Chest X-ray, PA view. Patient: 64 years old, sex M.
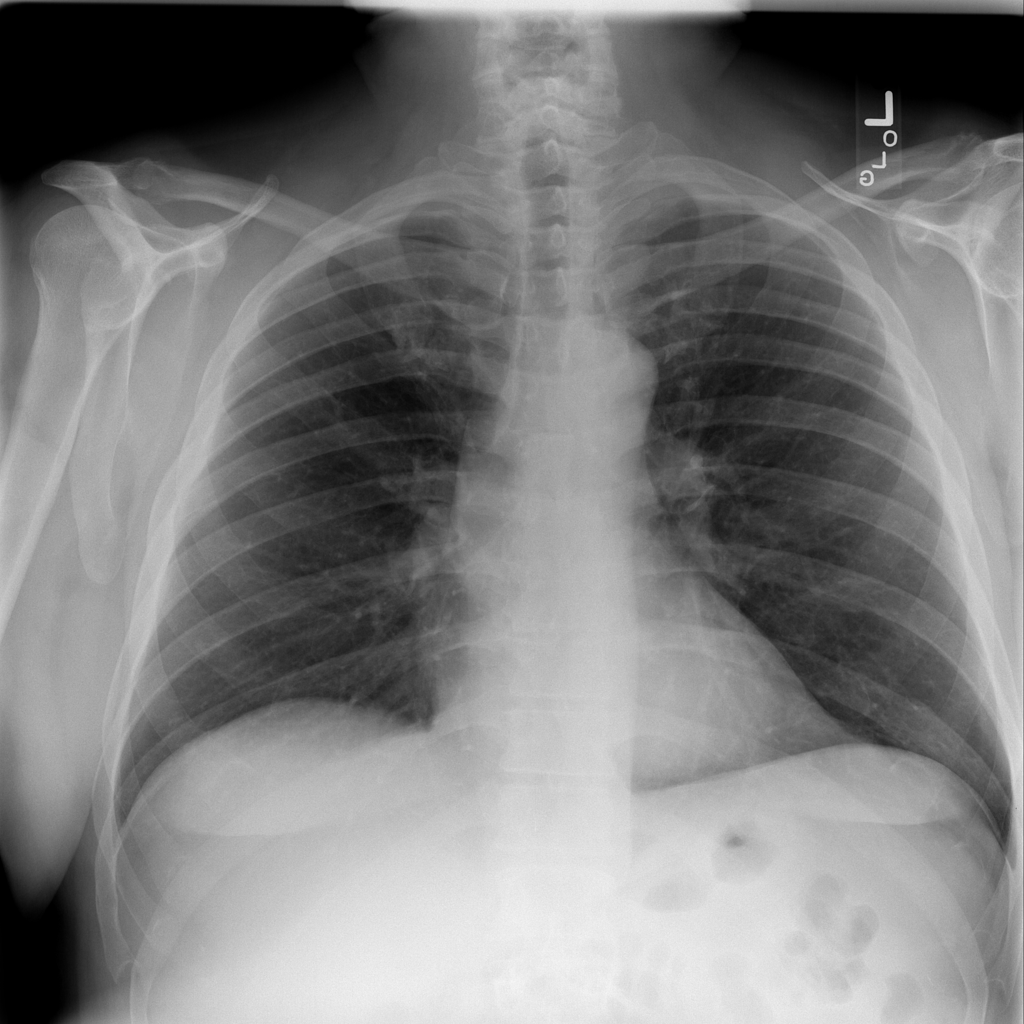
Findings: No Finding